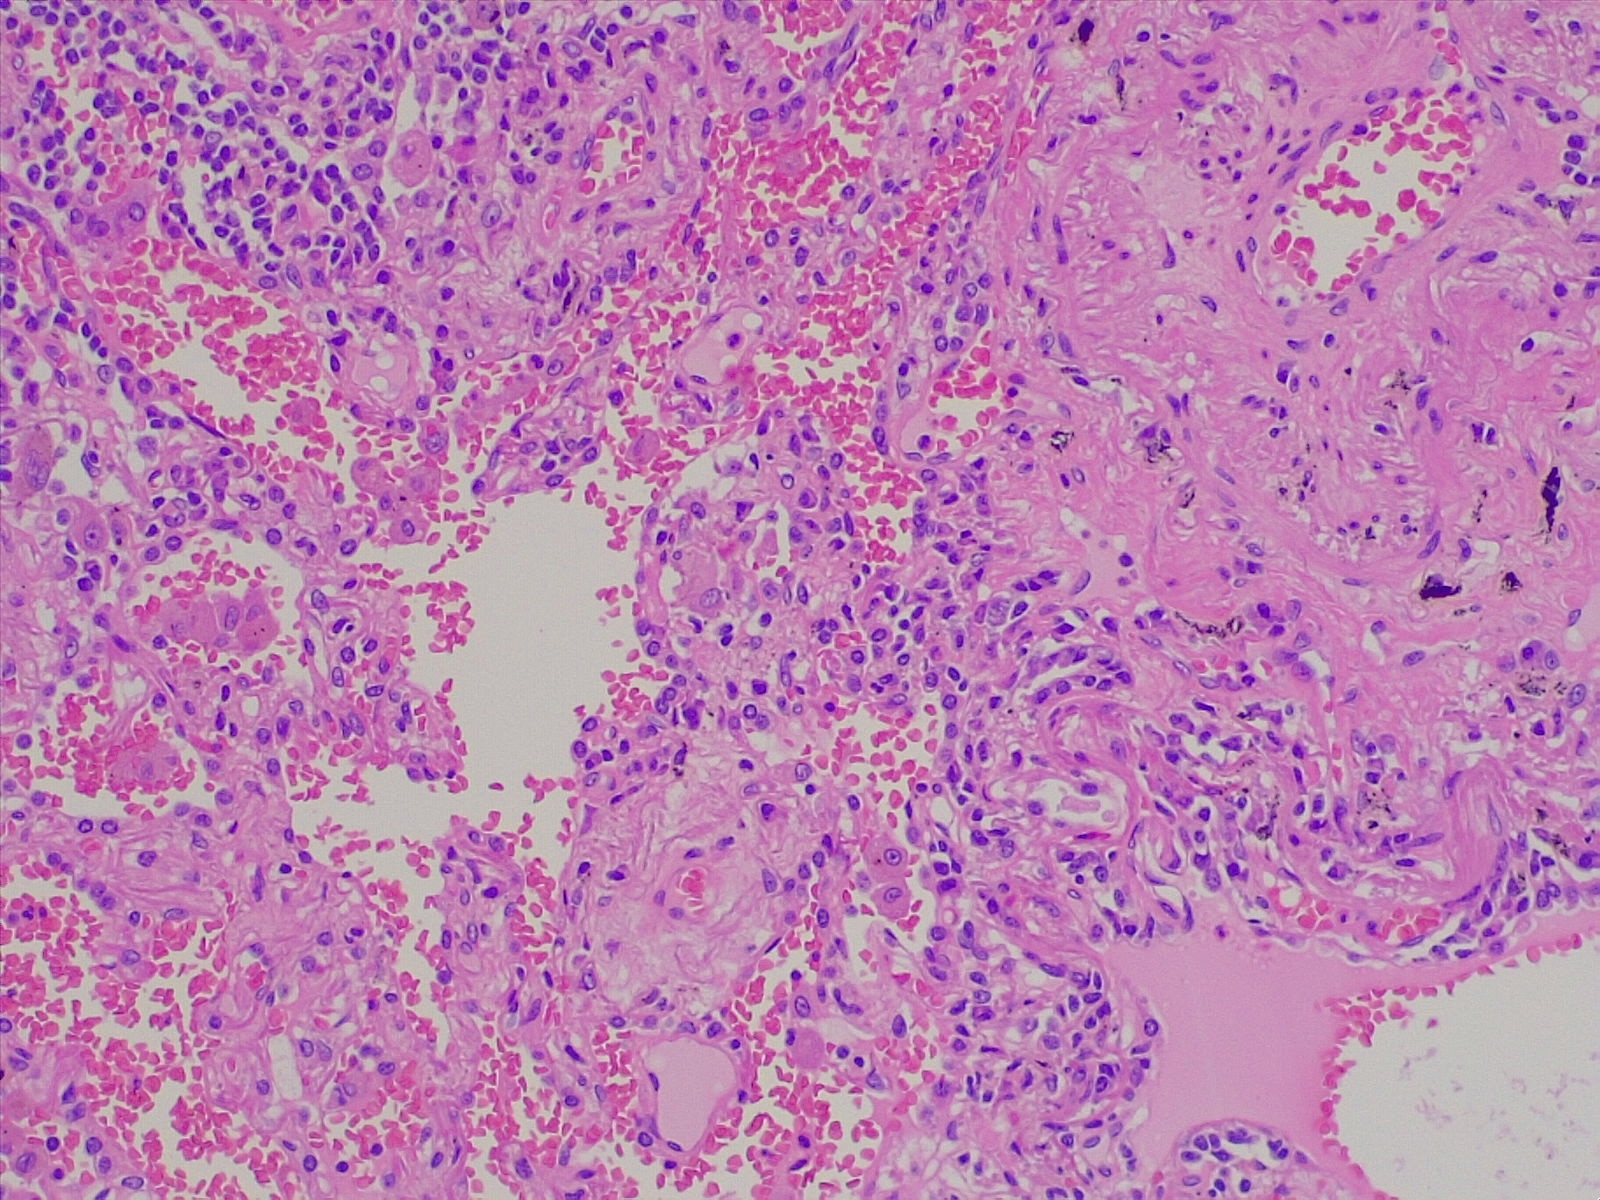
Label: normal lung tissue